Question: This is my code:
'''
SLVD.promise = function() {
delete this.data;
delete this.callBack;
delete this.babyPromise;
};
SLVD.promise.prototype.then = function(callBack) {
if(this.data) {
return callBack(this.data);
}
else {
this.callBack = callBack;
this.babyPromise = new SLVD.promise();
return this.babyPromise;
}
};
SLVD.promise.prototype.resolve = function(data) {
if(this.callBack) {
var tPromise = this.callBack(data);
if(this.babyPromise) {
if(!(tPromise instanceof SLVD.promise)) {
this.babyPromise.resolve(tPromise);
}
else if(tPromise.data) {
this.babyPromise.resolve(tPromise.data);
}
else {
tPromise.callBack = this.babyPromise.callBack;
if(this.babyPromise.babyPromise) {
tPromise.babyPromise = this.babyPromise.babyPromise;
}
}
}
}
else {
this.data = data;
}
};
SLVD.promise.as = function(data) {
var promise = new SLVD.promise();
promise.resolve(data);
return promise;
};
'''
It's a promise system. (Yes, I am aware there are already promise systems out there. Please don't bug me on that.) However, when the constructor is run, the member callBack is already set to "onThen(value)." And when I try deleting it in the constructor as below, it still does it. Does anyone know anything about this?
Other potentially helpful information:
- - - - -
This image shows the code paused in the debugger on the line after I call delete in the constructor...

EDIT: For that matter, this.babyPromise is also predefined...(even after the delete). Why?
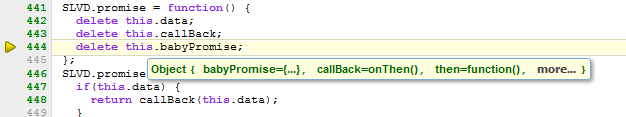
Answer: As I stated in the comments, the issue turned out to be some issue with Firebug (v 2.0.11). I switched over to using Chrome and its debugger, and I haven't had any problems like this since then.